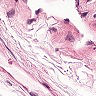
Metastatic tissue present: no